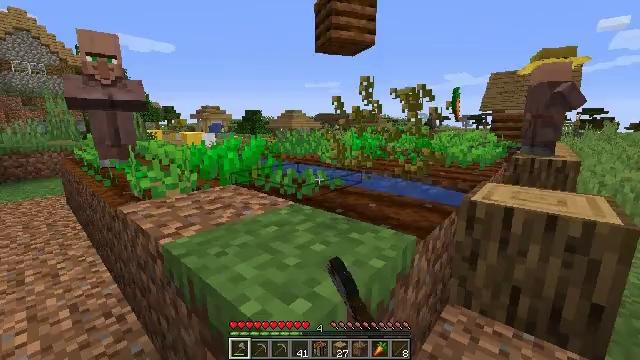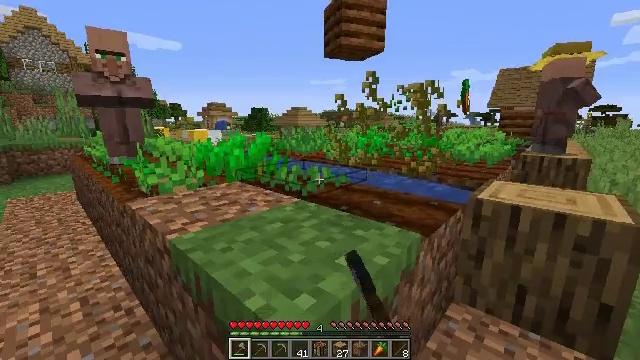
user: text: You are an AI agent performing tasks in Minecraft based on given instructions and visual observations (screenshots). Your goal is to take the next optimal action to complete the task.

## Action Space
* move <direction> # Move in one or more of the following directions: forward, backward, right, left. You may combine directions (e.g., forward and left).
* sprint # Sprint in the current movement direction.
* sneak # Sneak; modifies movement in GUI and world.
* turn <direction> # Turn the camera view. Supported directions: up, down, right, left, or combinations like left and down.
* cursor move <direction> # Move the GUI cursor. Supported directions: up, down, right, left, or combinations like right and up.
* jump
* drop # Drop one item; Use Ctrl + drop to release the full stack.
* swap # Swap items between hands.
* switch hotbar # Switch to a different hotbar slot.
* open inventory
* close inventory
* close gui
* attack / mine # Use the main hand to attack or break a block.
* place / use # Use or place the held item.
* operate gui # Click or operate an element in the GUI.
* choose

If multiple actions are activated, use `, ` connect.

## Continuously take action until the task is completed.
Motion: motion action
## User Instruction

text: Break the potato plant to gather potatoes.
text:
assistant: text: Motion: turn left
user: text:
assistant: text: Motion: no_op